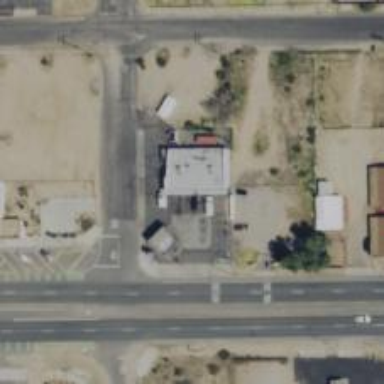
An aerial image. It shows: Convenience shop.